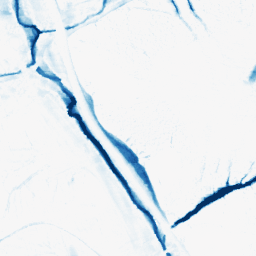
Category: morphological
Decomposition family: morphological_ellipse
Decomposition parameters: operation: closing
width: 10
height: 20
Upsampling method: regularized
Upsampling parameters: scale: 2
lambda_reg: 0.001
Upsampling scale: 2